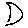
Label: moon